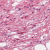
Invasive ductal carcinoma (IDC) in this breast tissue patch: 0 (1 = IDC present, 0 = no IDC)